Question: I have discover that the pushFrontViewController function in SWReveal.
I have added the UIViewController in the storyboard's Contact.
And I am trying covert to swift, but it do not work.
Here is the code:
'''
override func tableView(tableView: UITableView, didSelectRowAtIndexPath indexPath: NSIndexPath) {
//CODE TO BE RUN ON CELL TOUCH
var newFrontController: UIViewController
let selectedItemMenu = arrayOfSlider[indexPath.row]
var revealController = SWRevealViewController()
var contact_nav = ContactViewController()
newFrontController = UINavigationController(rootViewController:contact_nav)
revealController.pushFrontViewController(newFrontController , animated:true)
}
'''
Is there anything that I am wrong?
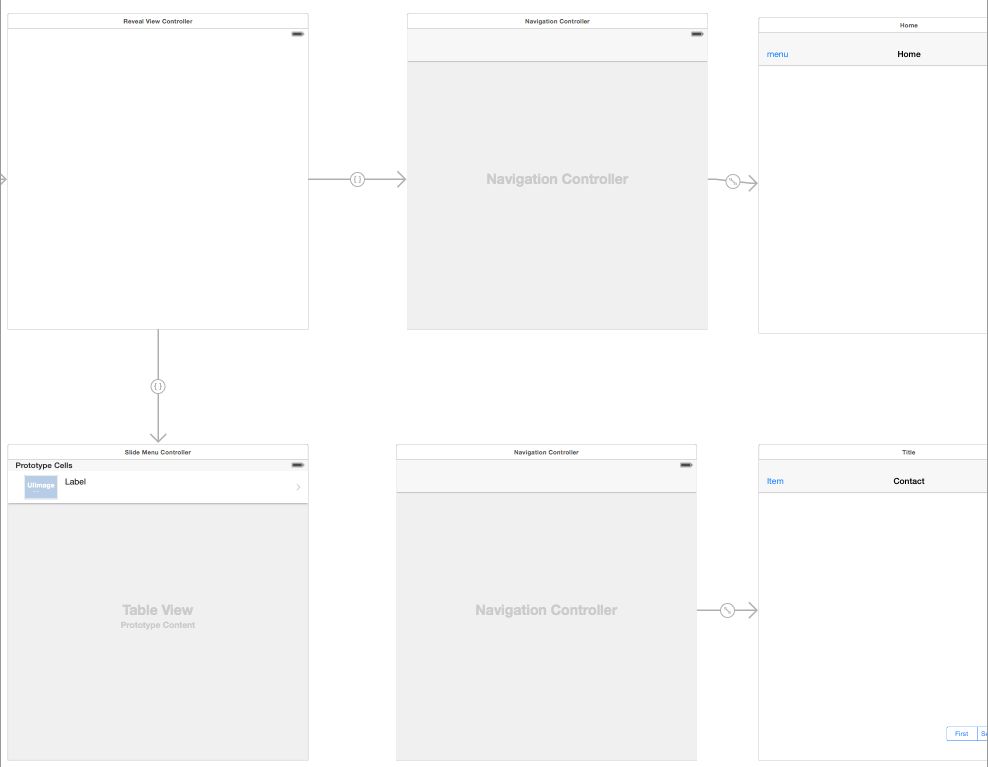
Answer: After having a depth research, I just need some simple code to solve this case which is at the below:
'''
self.revealViewController().revealToggleAnimated(true)
let vc = storyboard!.instantiateViewControllerWithIdentifier(viewControllerStoryBoardID[indexPath.row]) as! UIViewController
self.revealViewController().setFrontViewController(vc, animated: true)
'''